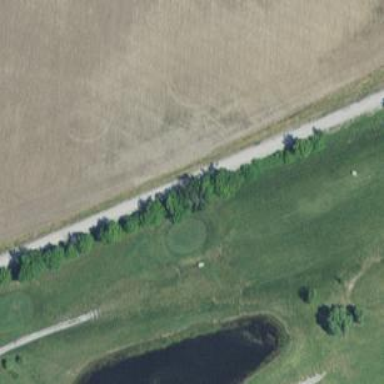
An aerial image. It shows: Golf tee.